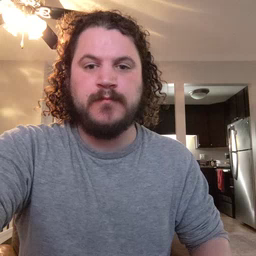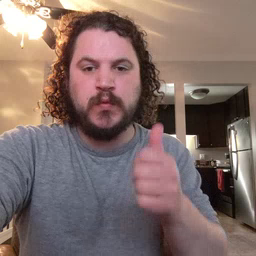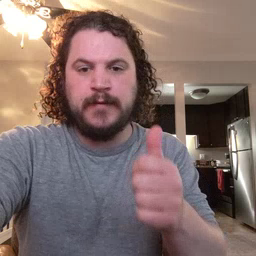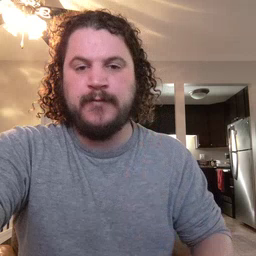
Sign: yourself